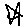
Label: star